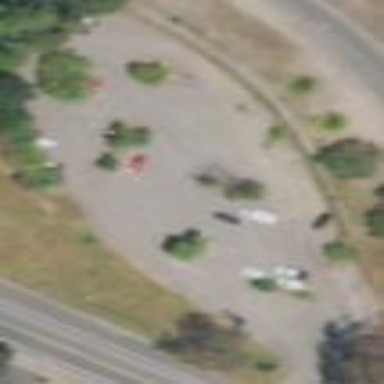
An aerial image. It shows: Parking area with asphalt surface designed for park and ride use.